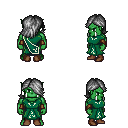
a pixel art fantasy rpg character, male body template, orc, green skin, sash dress, gold greaves, gray swoop hairstyle, leather bracers, brown shoes, four views (front, back, left, right), 2x2 character sprite sheet, small pixel art, hard edges, no anti-aliasing